Interaction volume radius: 10 \u00c5
Interaction volume height: 20 \u00c5
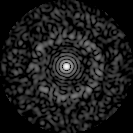
Disorder parameter: 0.8542